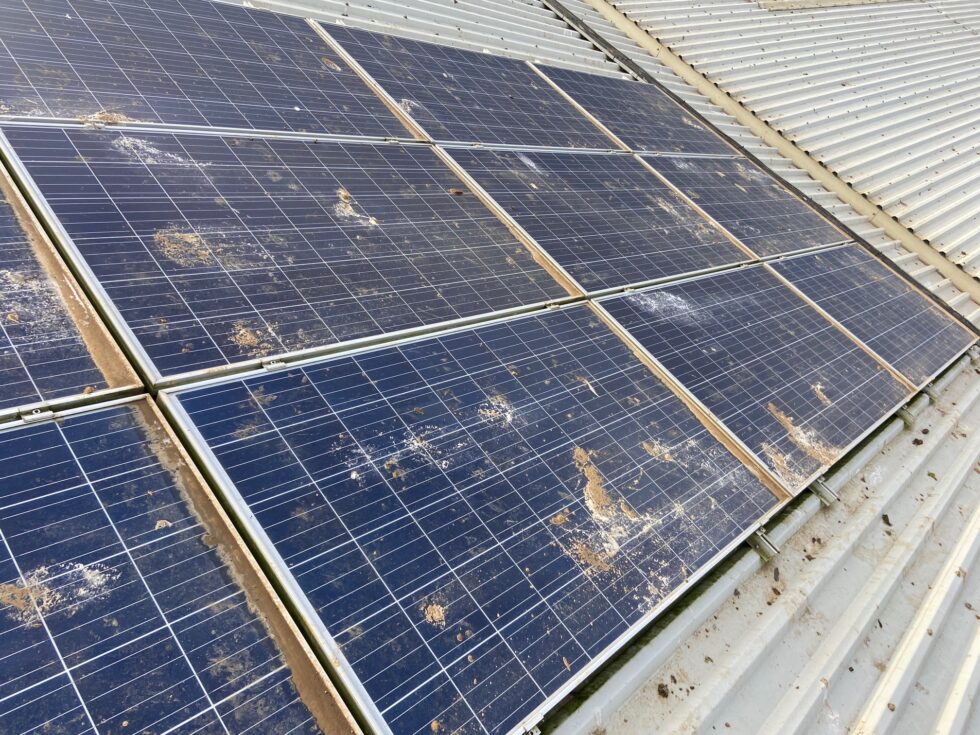
Label: Bird-drop